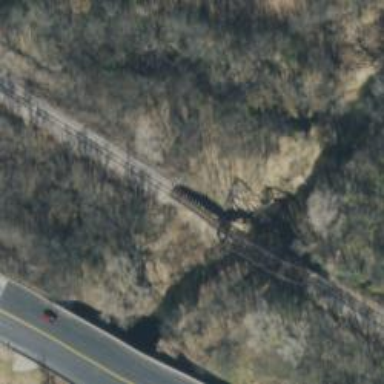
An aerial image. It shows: Bridge over railway line.